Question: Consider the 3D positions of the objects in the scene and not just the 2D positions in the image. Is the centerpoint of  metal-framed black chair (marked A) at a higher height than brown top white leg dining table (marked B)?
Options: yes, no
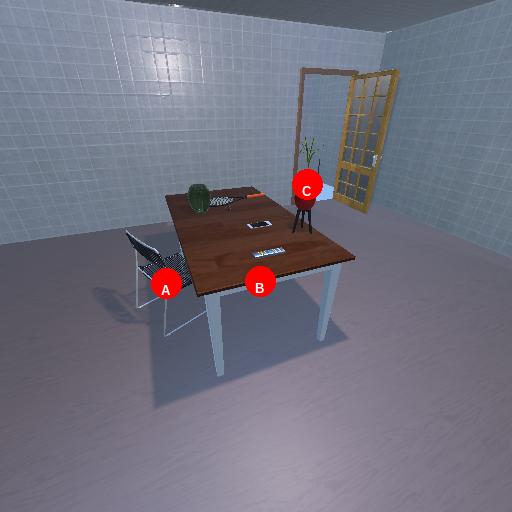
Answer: yes